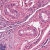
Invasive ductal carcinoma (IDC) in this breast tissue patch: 0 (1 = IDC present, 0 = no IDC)